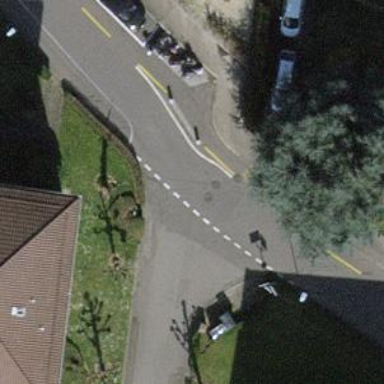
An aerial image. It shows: Residential road with cycle lane on the left.